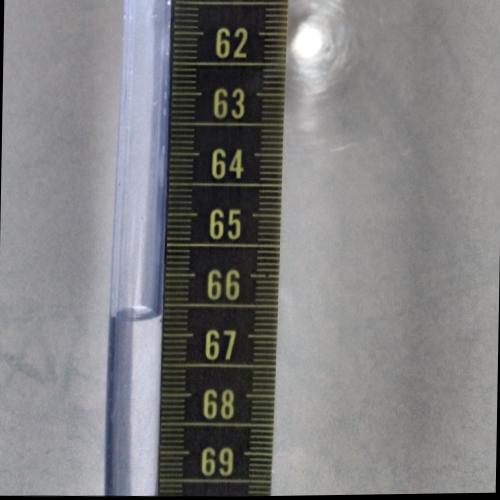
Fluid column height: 66.7 cm